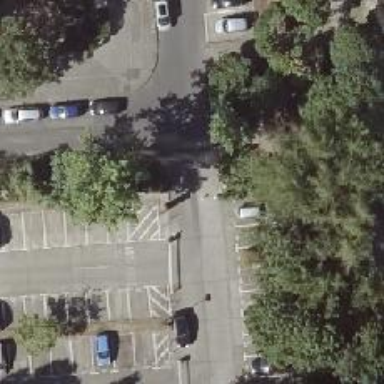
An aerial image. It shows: Concrete parking aisle on service road.